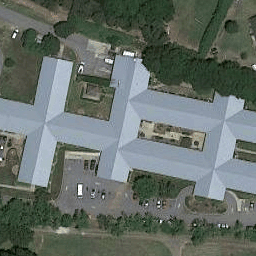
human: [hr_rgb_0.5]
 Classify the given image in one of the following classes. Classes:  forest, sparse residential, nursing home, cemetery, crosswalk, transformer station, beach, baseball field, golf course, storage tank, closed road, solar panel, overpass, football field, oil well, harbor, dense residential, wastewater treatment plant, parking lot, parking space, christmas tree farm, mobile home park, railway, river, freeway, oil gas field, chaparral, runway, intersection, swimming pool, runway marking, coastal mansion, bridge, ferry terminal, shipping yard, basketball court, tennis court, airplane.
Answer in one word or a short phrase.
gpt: nursing home